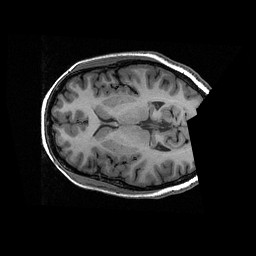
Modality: T1w
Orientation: axial
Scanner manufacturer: ge
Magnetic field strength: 3 T
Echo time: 0.00318 s